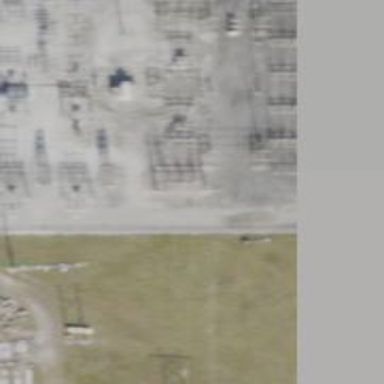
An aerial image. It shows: Outdoor substation at the transmission level.